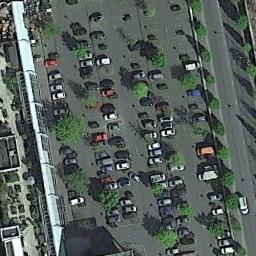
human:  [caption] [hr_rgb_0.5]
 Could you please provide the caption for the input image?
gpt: The parking lot has some neatly arranged cars of different colors and some trees are among cars .

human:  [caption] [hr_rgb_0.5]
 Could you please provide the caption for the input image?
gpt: There are a dozen cars in the parking lot .

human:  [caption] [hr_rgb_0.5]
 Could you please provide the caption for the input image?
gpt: There are many different colored cars in the parking lot .

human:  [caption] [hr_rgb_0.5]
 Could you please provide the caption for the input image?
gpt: The parking lot is full of cars next to some trees .

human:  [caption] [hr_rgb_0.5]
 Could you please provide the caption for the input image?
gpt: There are sone green bushes and cars on the parking lot .